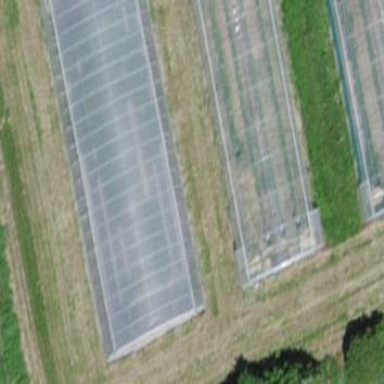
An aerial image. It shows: Greenhouse used for horticulture.